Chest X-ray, PA view. Patient: 50 years old, sex F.
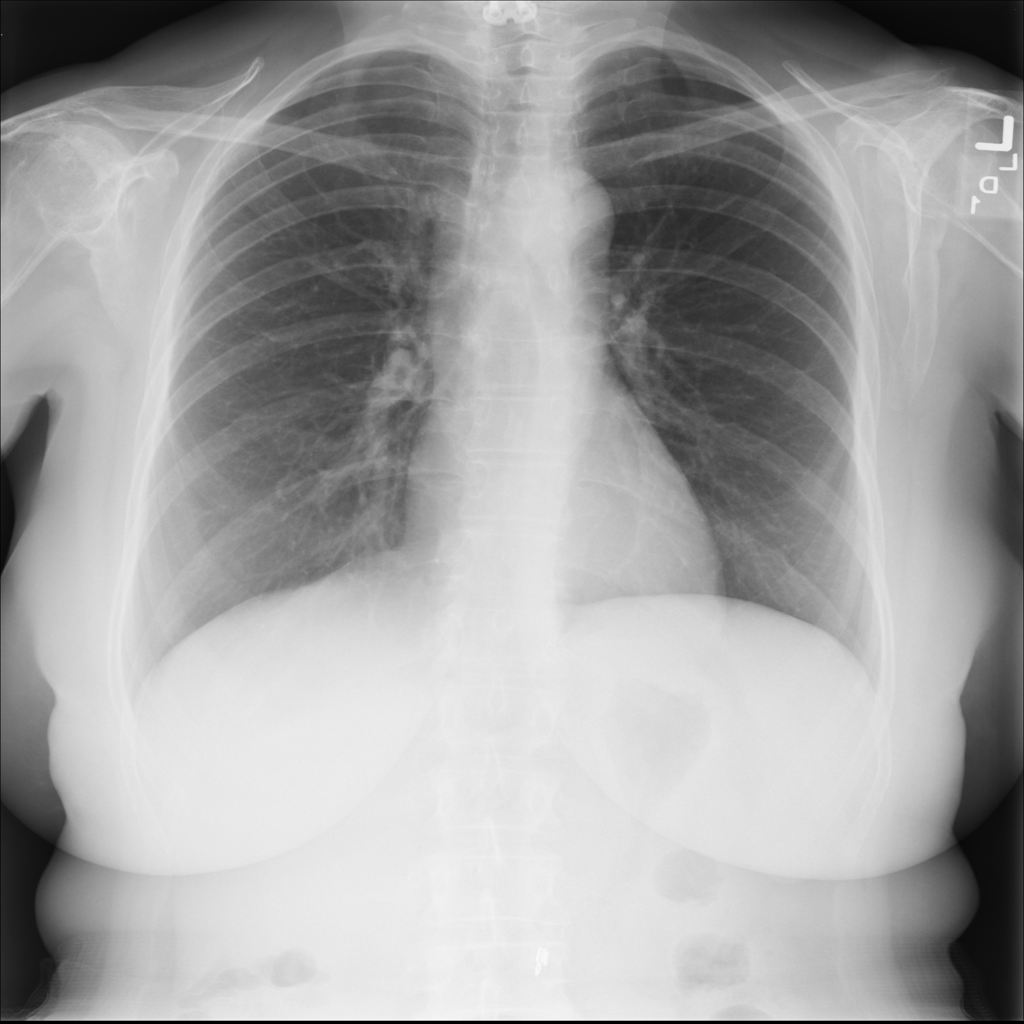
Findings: No Finding